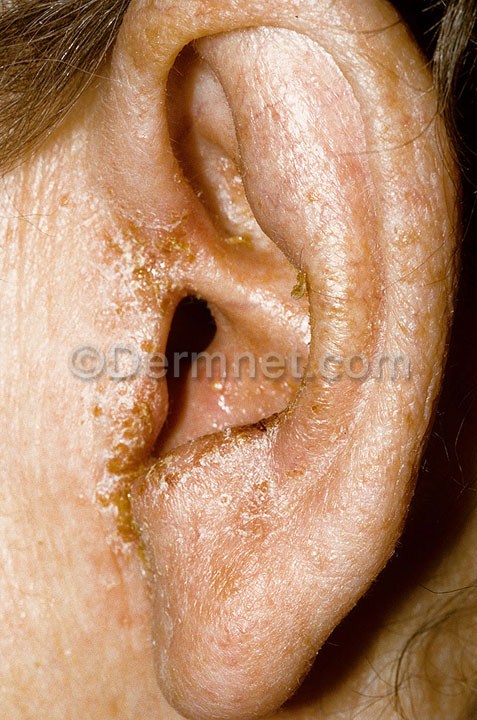
Disease: Eczema Photos